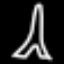
Label: The Eiffel Tower